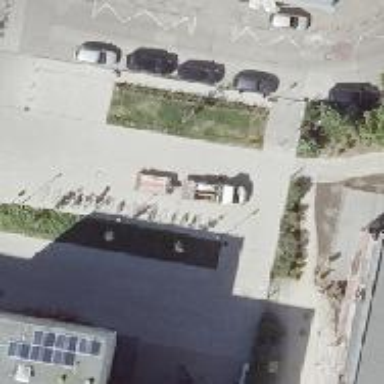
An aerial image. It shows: Bicycle repair station.